Question: I'm trying to use Google Analytics API and have access while the user is offline. I use the oauth2decorator_from_clientsecrets to get the credentials initially(which should request offline access by default). I am able to access the API for 1 hour before the token expires as expected. After this, I end up getting an error of:
"AccessTokenRefreshError: invalid_grant"
I am using the following code to access the API with stored credentials:
'''
credentials = StorageByKeyName(CredentialsModel, user_id, 'credentials').get()
http = httplib2.Http()
http = credentials.authorize(http)
analytics = build("analytics", "v3", http=http)
query = analytics.management().webproperties().list(accountId="123456").execute()
'''
I suspect this has something to do with not getting initial offline access permission properly. When the user is initially directed to the authorization url, I cannot see the expected confirmation of
> "Perform these operations when I'm not using the application"
Instead, what I see is:

Also, I am using the "Client ID for web applications" for my application.
Cheers!
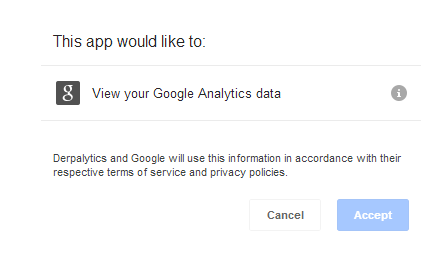
Answer: I'm not happy about spending all day on this issue, but here's the solution I had.
I <URL> the application I had made from the user, then I deleted the credentials stored from my database.
I'm sure I'd already done that as a first step, but apparently not.
There's 10 hours of my life I won't get back. Hope this is useful to someone.